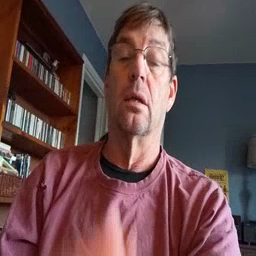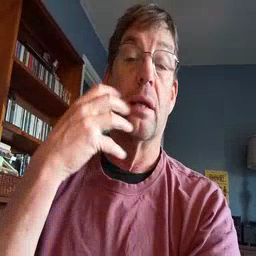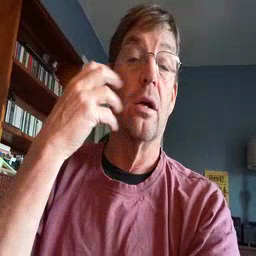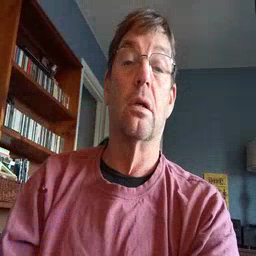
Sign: tiger